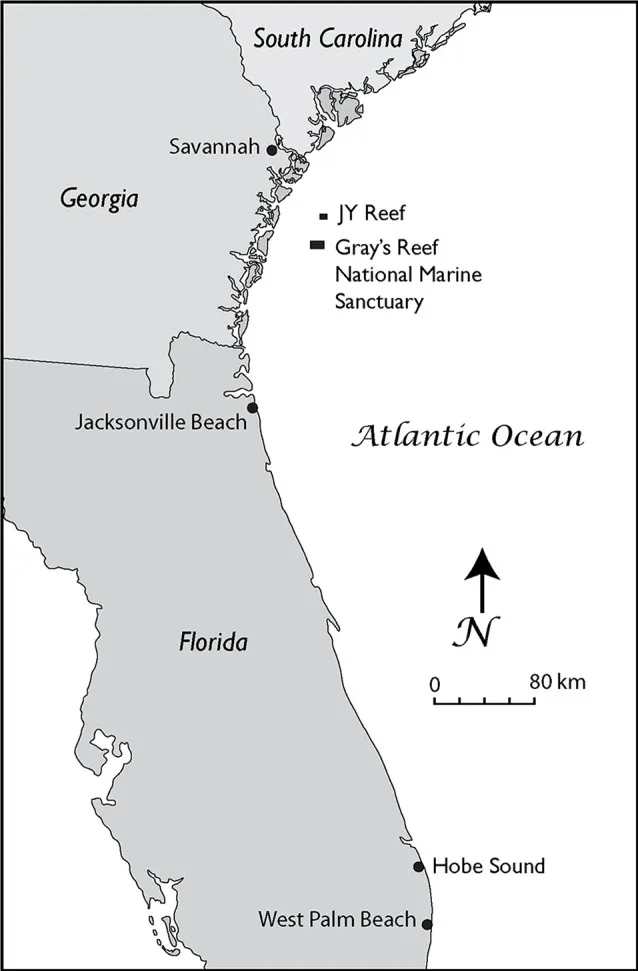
The Georgia Bight and Florida Peninsula, showing the location of the gray whale specimens discussed in the text. . These records include specimens from the JY Reef and Gray's Reef National Marine Sanctuary in the Georgia Bight and Jacksonville Beach and Hobe Sound on the Atlantic Coast of Florida.
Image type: pathology (immunostaining)